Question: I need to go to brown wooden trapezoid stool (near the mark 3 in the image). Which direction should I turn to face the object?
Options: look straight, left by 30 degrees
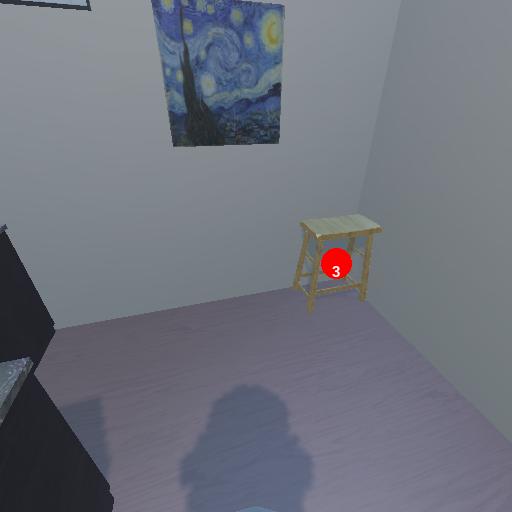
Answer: look straight